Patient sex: M
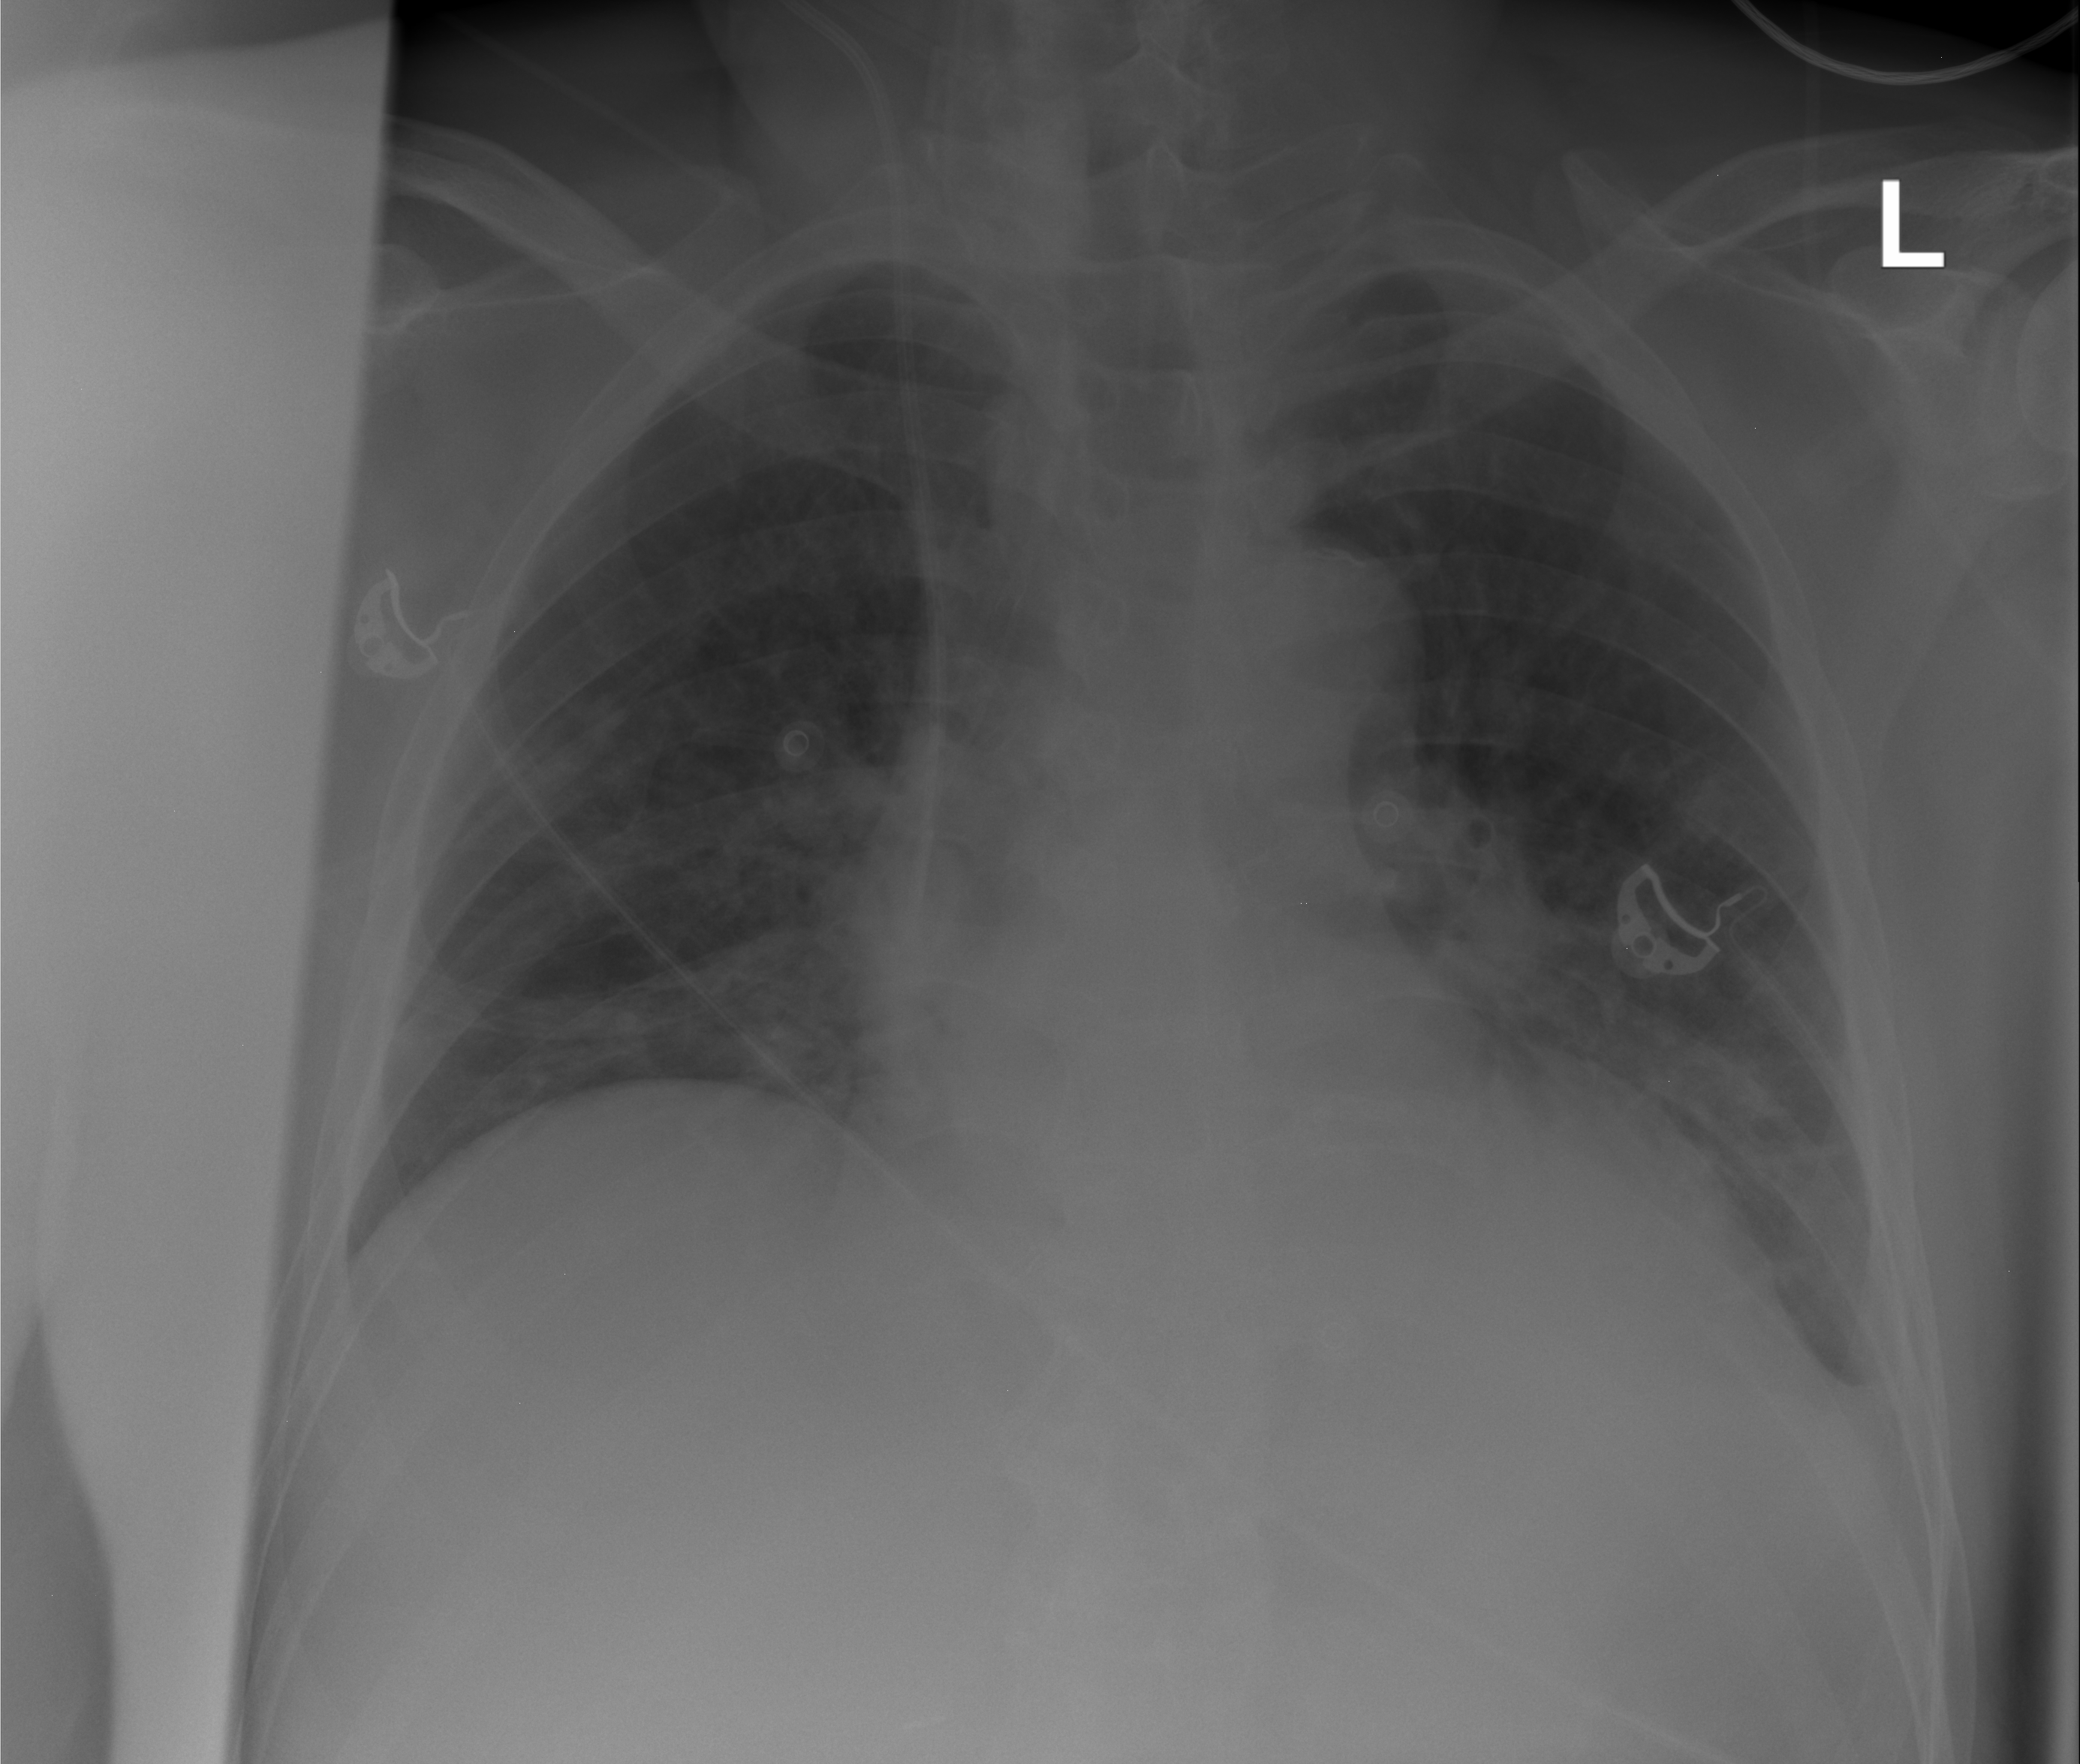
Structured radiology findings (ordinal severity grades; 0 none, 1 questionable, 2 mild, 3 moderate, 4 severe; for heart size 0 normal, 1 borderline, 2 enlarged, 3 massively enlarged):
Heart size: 2
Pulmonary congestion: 1
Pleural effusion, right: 0
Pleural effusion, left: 2
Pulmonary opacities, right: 0
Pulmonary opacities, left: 0
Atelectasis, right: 0
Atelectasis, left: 2